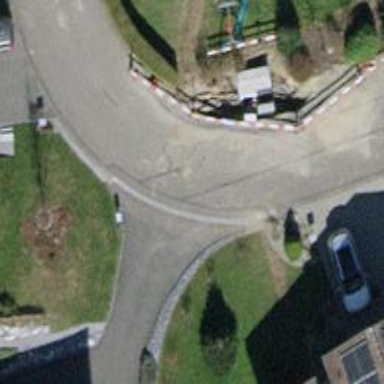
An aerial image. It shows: Paved residential road.